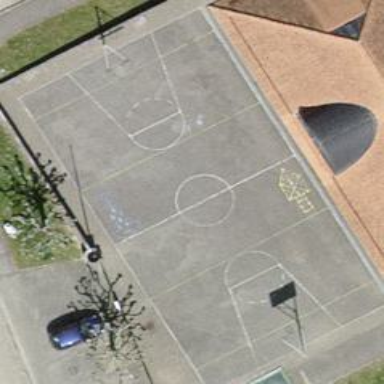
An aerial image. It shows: Asphalt basketball court on pitch.